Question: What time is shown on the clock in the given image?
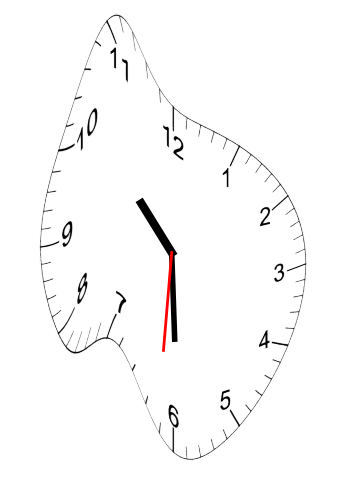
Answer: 10:29:31